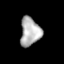
Tissue: lung
Cell type: Epithelial cells
Senescence score: 0.1835
Nuclear area (px): 560
Mean DAPI intensity: 177.232